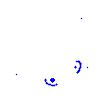
Particle: pion